Interaction volume radius: 10 \u00c5
Interaction volume height: 20 \u00c5
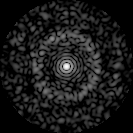
Disorder parameter: 0.8317